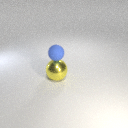
small blue rubber sphere above large yellow metal sphere